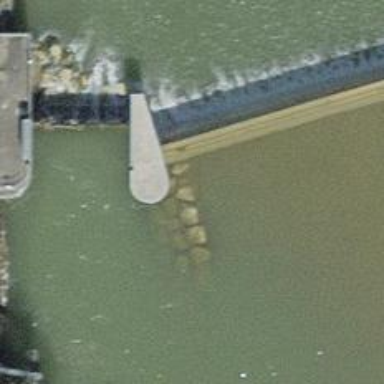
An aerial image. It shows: Weir along the waterway.